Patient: sex F, age 57
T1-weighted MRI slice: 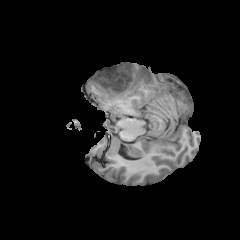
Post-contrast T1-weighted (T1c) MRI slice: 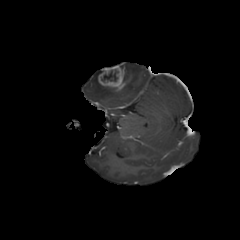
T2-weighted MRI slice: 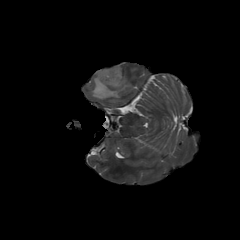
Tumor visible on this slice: yes
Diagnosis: Glioblastoma, IDH-wildtype
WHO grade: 4